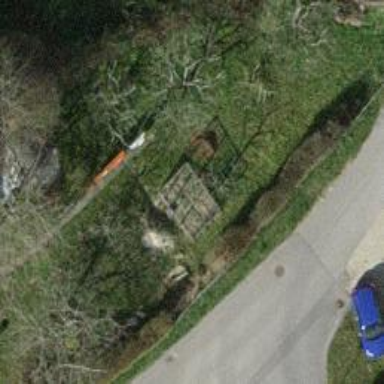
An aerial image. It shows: Hedge acting as barrier.